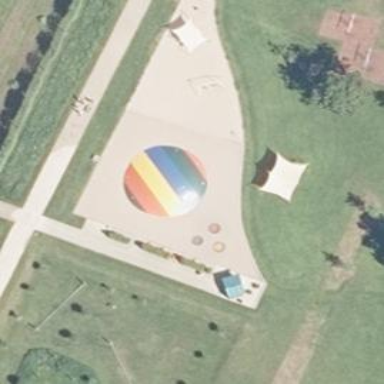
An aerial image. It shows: Playground area for leisure land.